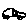
Label: car